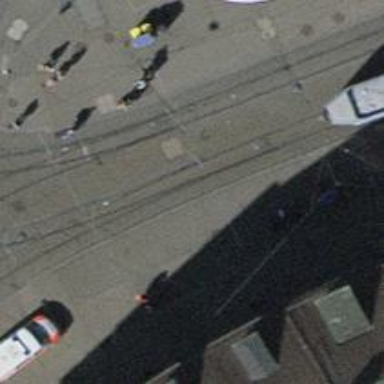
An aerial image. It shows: Tram stop with stop position for public transport.